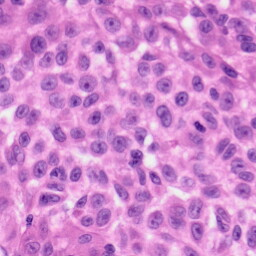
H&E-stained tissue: Skin